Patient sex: M
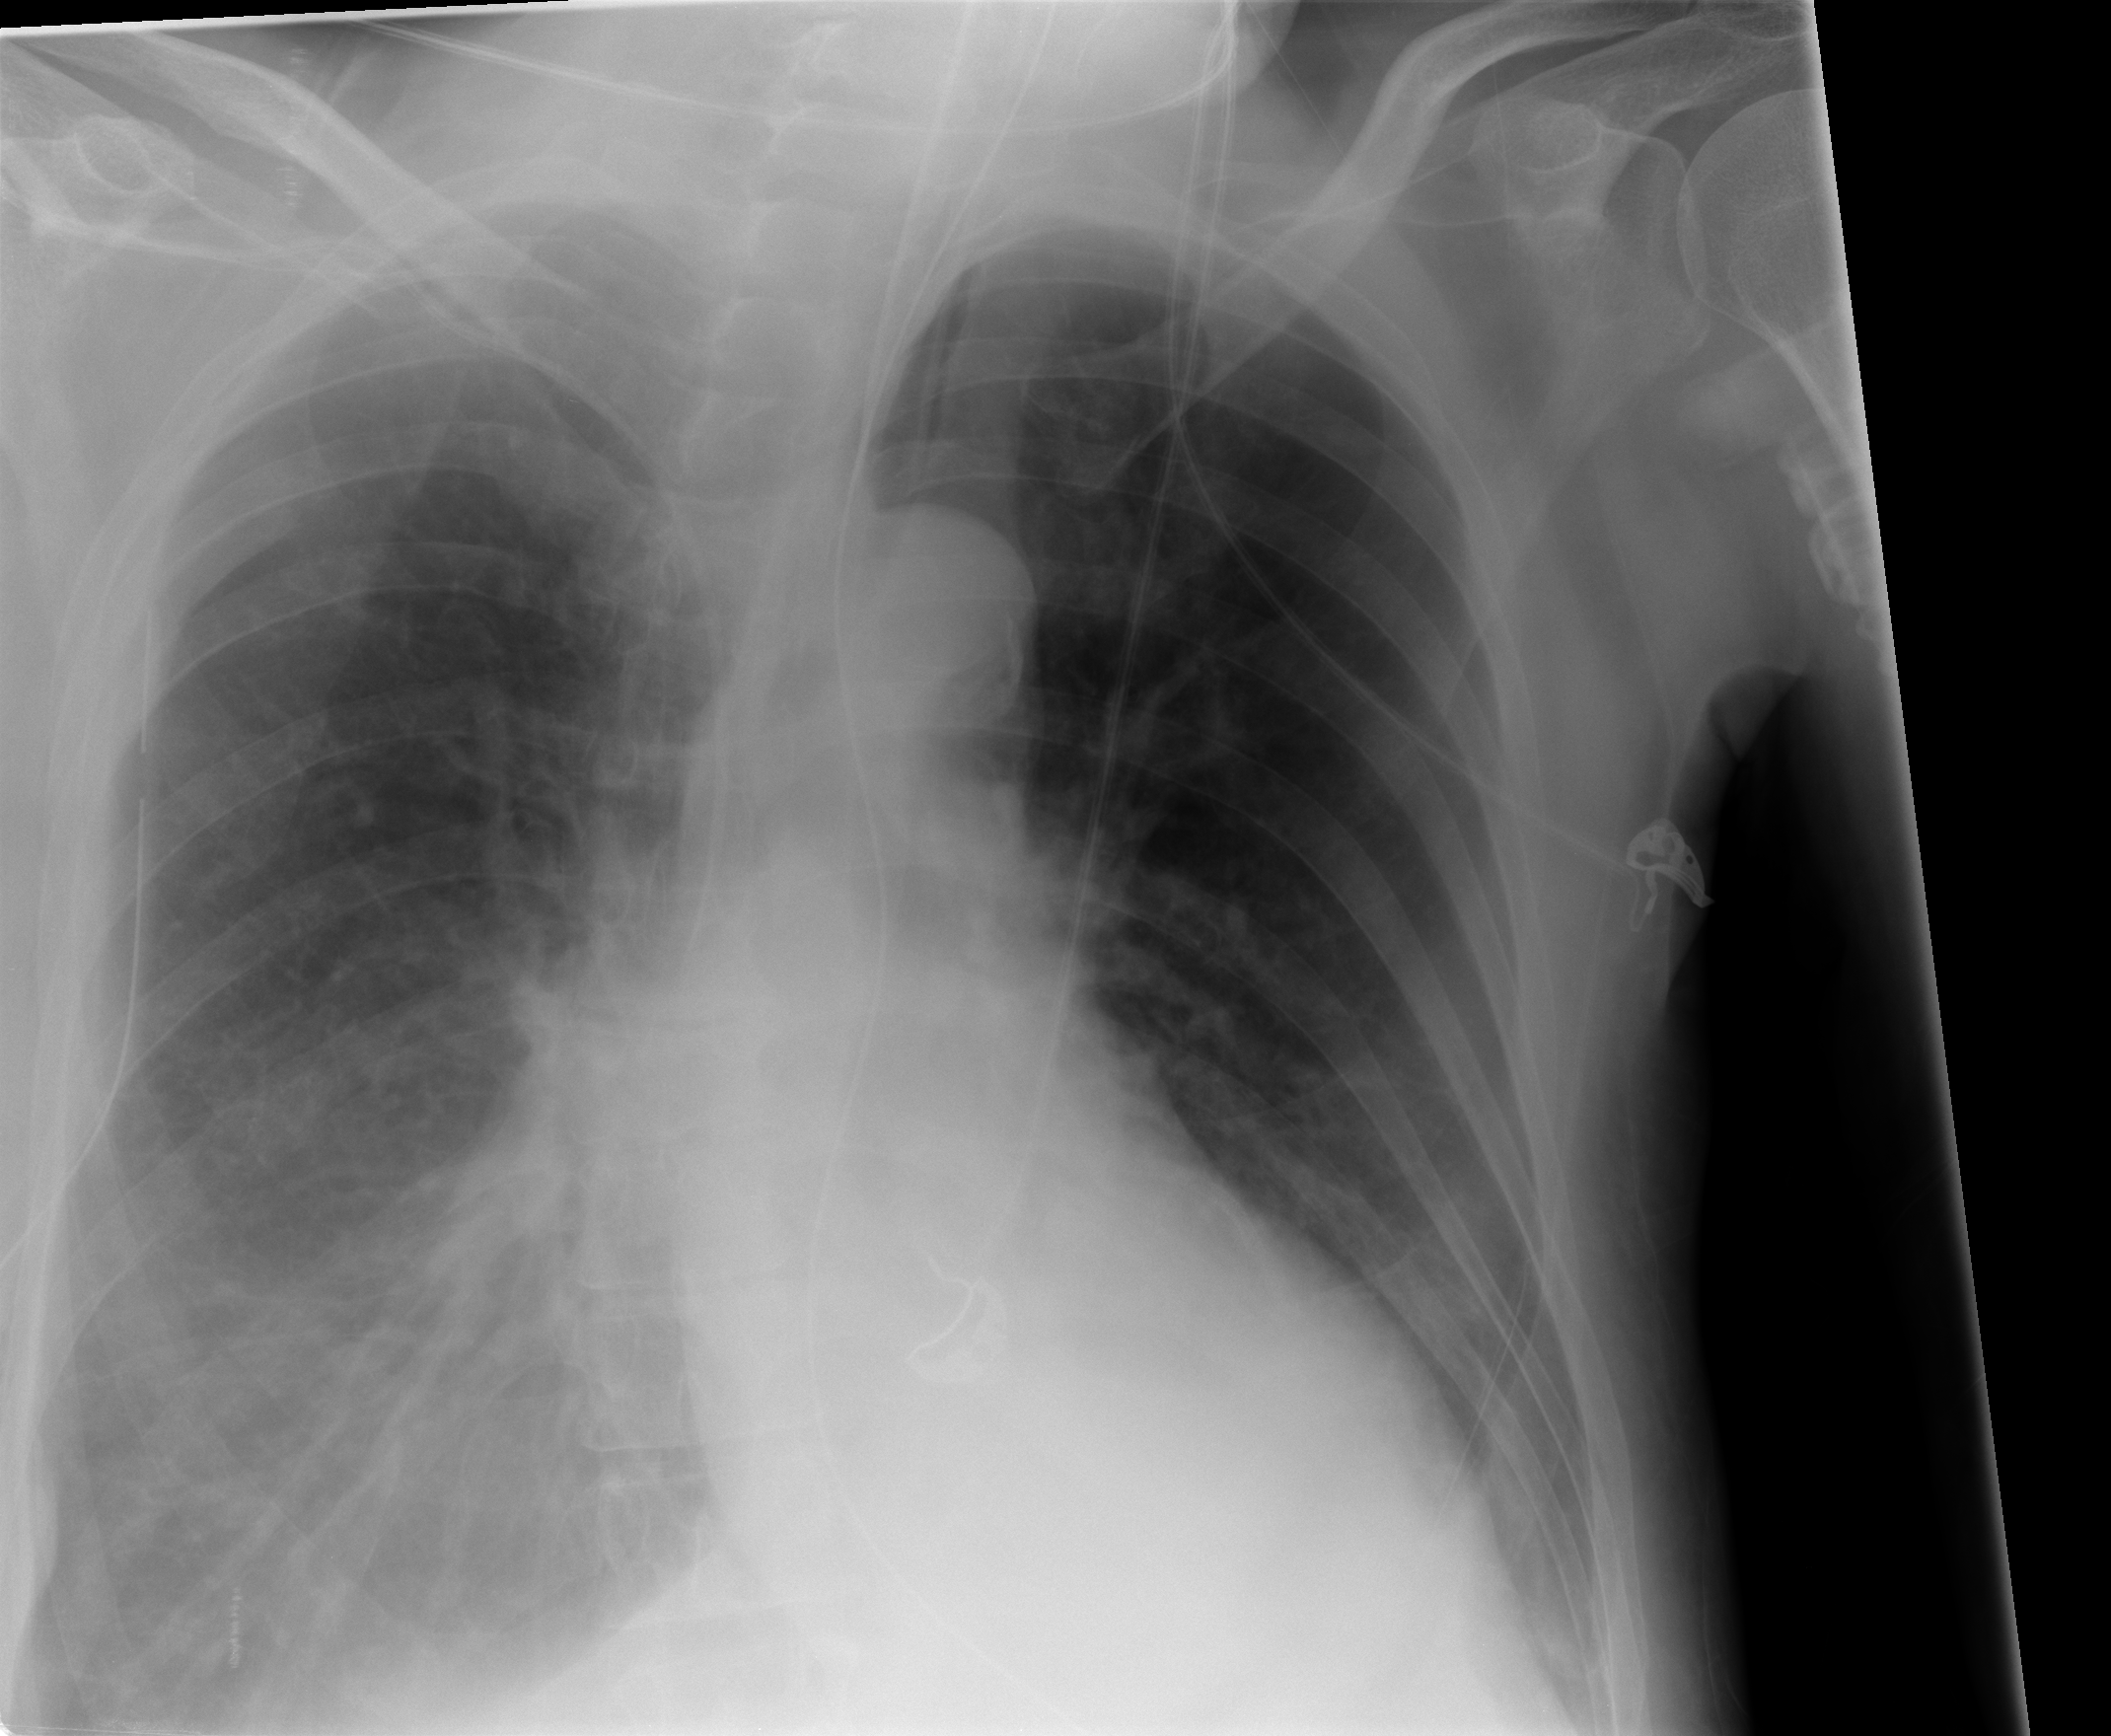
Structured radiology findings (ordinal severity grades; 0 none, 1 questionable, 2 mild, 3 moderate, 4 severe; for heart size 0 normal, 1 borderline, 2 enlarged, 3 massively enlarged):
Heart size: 0
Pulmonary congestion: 0
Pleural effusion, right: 0
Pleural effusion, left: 0
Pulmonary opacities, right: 0
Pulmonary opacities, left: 0
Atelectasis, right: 2
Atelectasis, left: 0